Field crop: tomato
Growth stage: 1
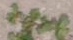
Species: portulaca